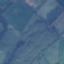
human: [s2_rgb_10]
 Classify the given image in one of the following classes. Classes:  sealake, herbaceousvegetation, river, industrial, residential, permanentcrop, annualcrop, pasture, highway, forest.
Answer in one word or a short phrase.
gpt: Pasture